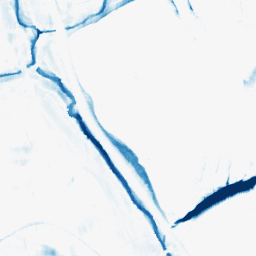
Category: morphological
Decomposition family: morphological_rect
Decomposition parameters: operation: closing
width: 10
height: 20
Upsampling method: bicubic
Upsampling parameters: scale: 8
Upsampling scale: 8